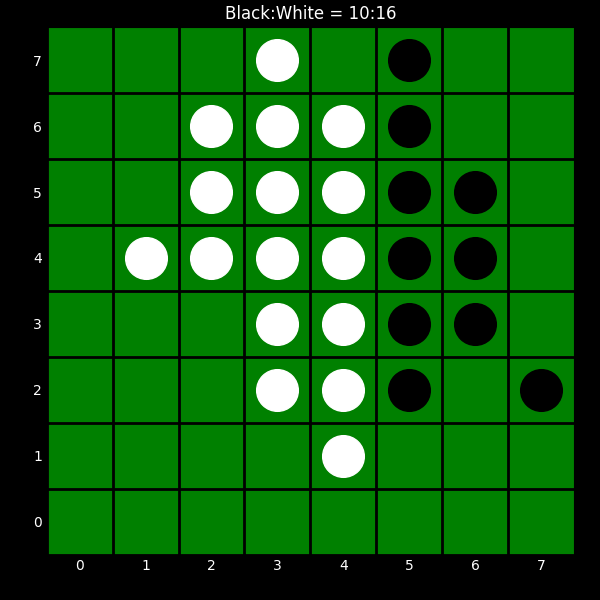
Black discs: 10
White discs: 16